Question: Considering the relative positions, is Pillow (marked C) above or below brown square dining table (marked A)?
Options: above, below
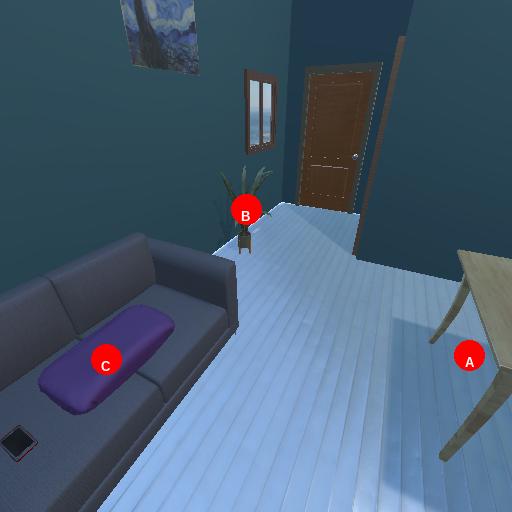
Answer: above